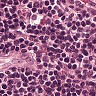
Metastatic tissue present: no